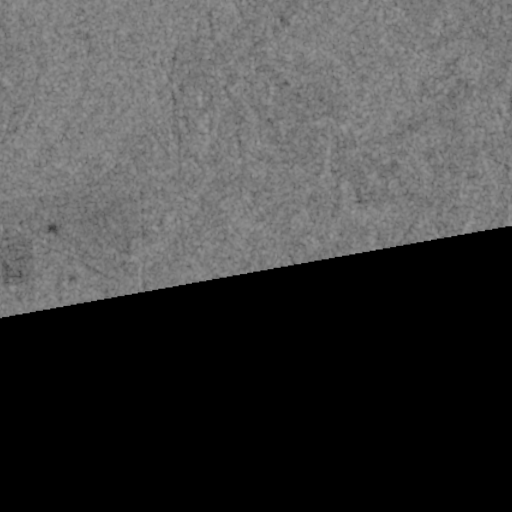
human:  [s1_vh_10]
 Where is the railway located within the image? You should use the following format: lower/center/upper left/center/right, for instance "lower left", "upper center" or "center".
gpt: The railway is located in the upper right of the image.
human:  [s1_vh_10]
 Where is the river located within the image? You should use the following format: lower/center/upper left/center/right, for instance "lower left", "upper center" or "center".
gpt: The river is located in the left of the image.
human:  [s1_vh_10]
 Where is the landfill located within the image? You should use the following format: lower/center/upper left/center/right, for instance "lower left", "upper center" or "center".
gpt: There is no landfill in the image.

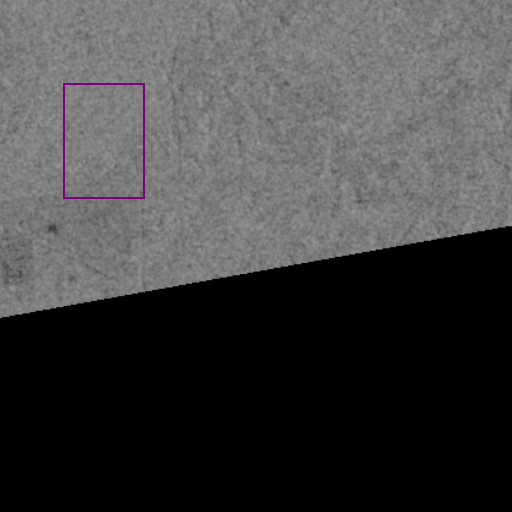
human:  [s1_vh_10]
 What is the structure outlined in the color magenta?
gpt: There is no magenta outline.
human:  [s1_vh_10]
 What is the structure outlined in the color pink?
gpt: There is no structure outlined in pink.